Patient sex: M
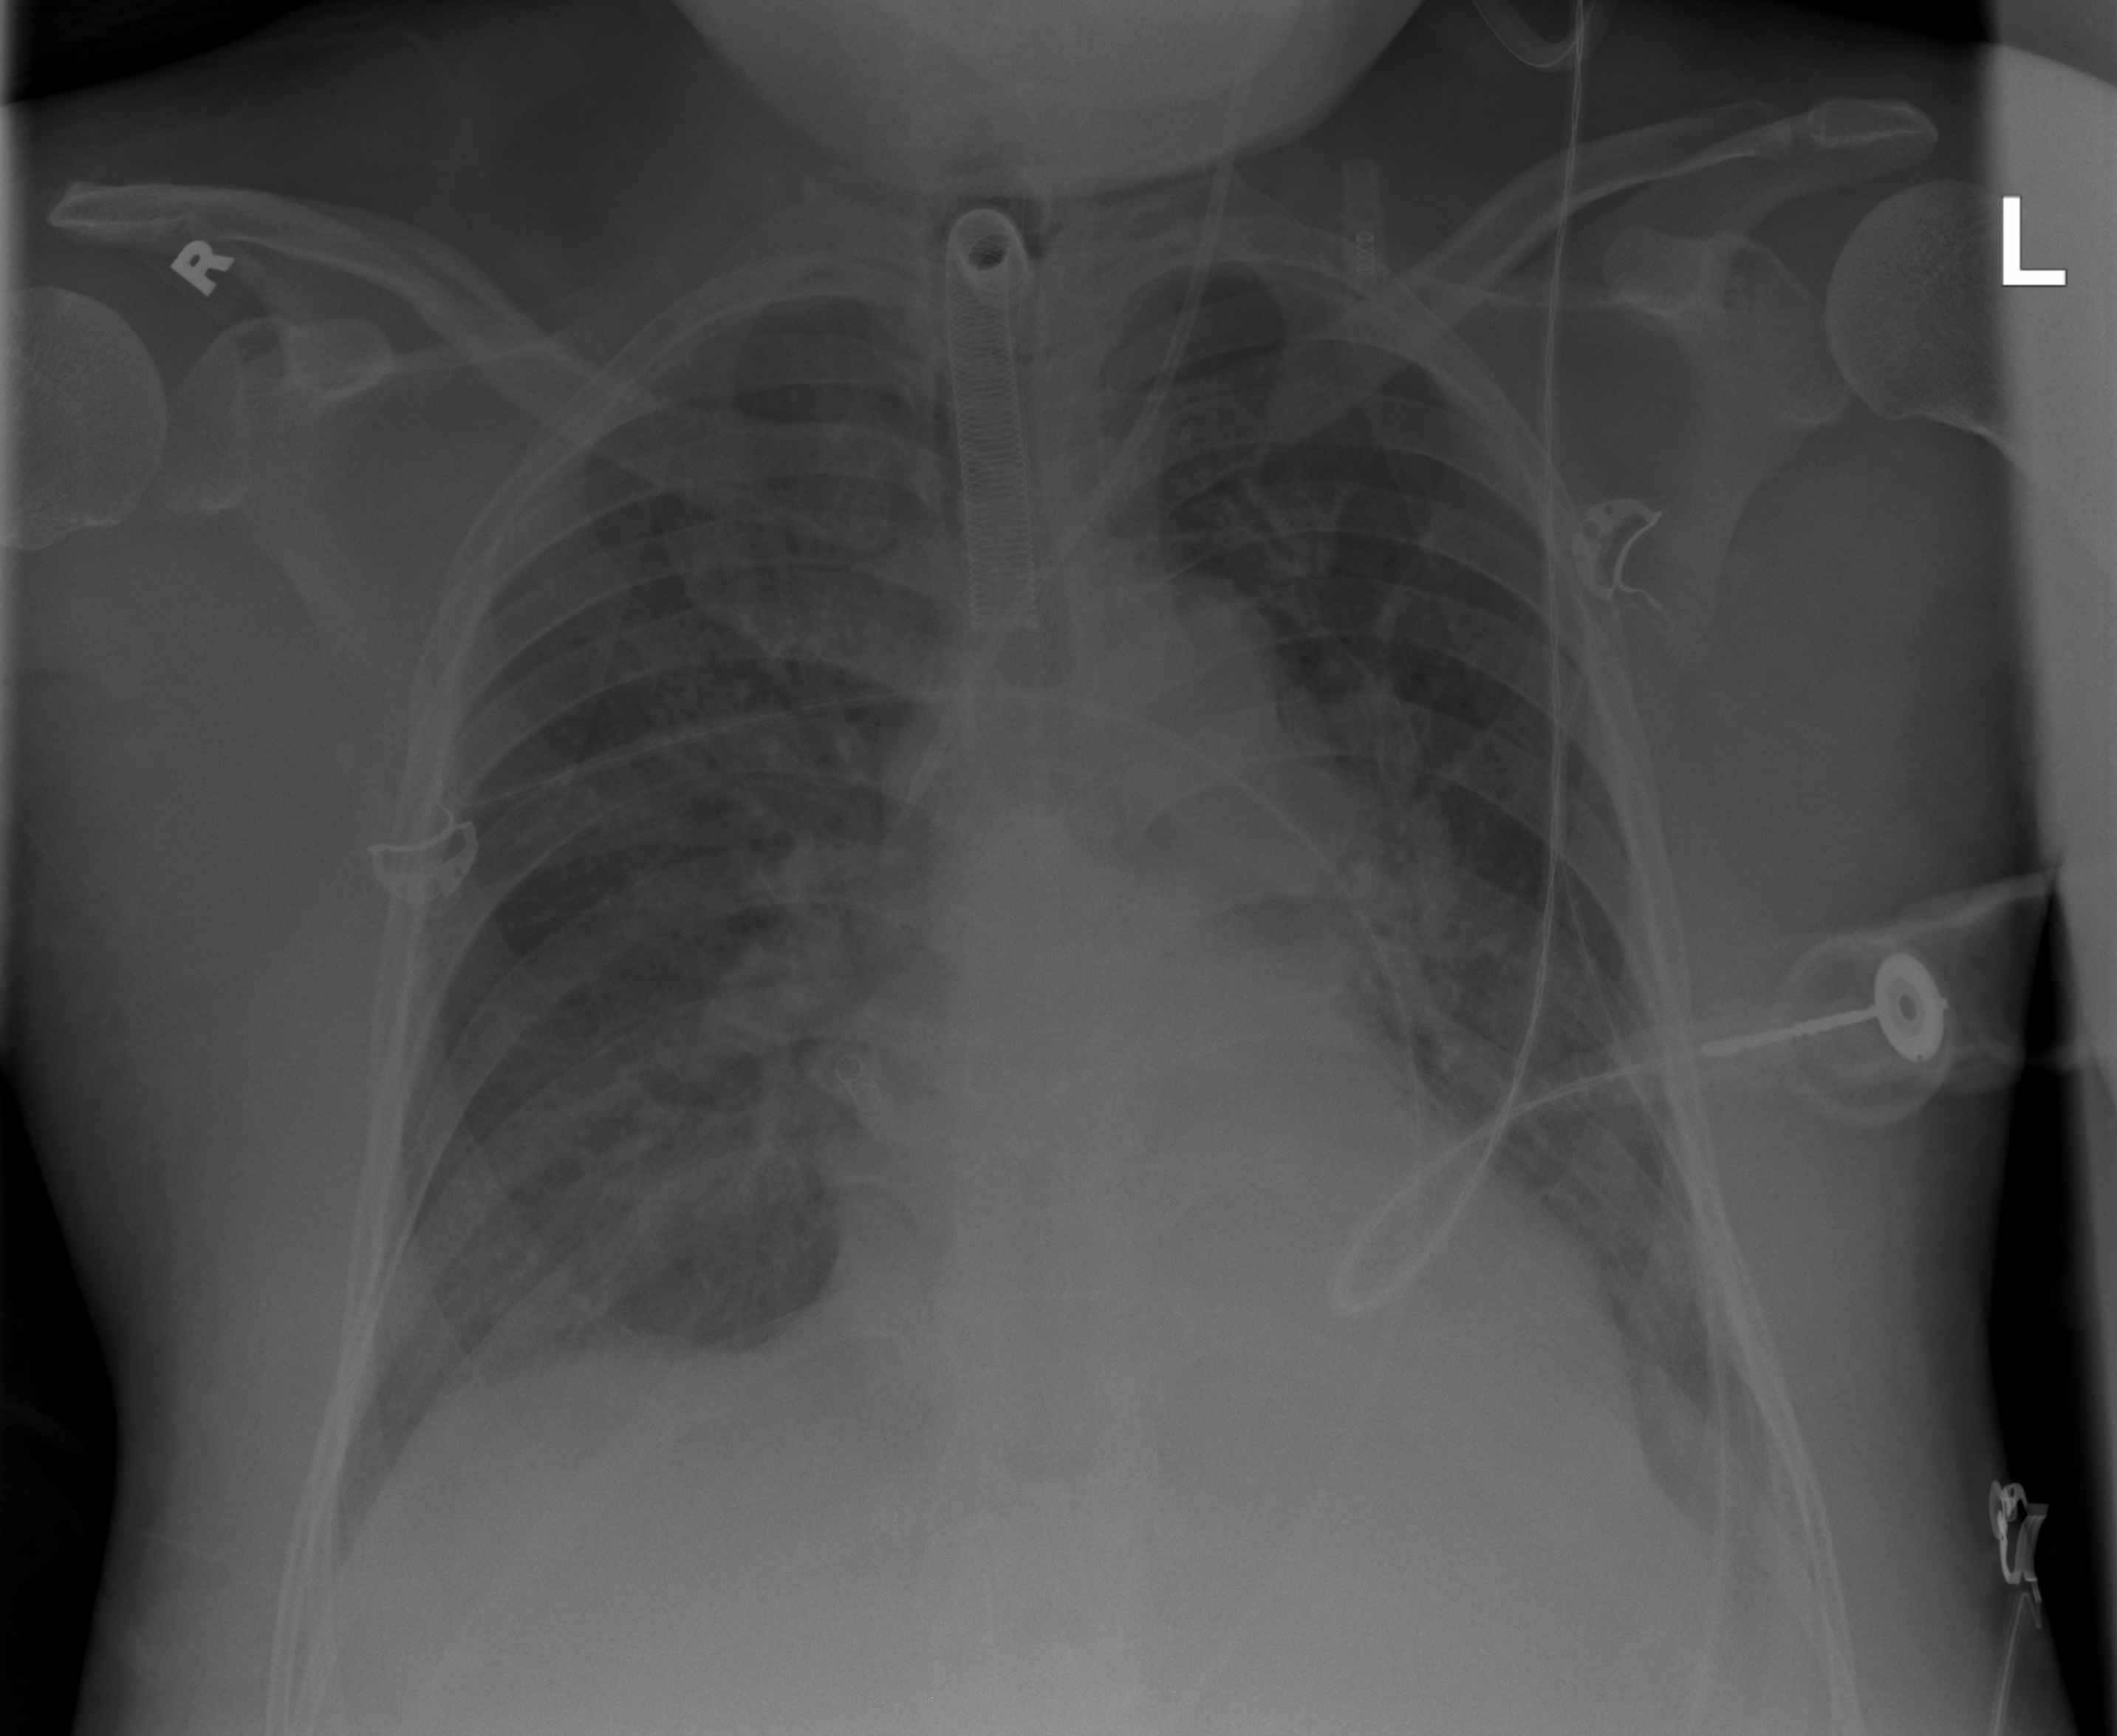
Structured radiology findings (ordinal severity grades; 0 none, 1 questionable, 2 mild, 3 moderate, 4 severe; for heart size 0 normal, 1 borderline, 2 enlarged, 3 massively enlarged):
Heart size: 2
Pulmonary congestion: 1
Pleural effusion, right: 0
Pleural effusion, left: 0
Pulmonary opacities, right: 1
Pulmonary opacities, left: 0
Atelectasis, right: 0
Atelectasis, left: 0